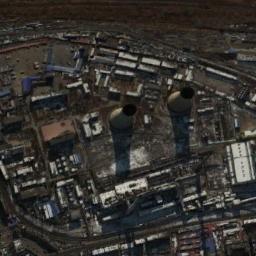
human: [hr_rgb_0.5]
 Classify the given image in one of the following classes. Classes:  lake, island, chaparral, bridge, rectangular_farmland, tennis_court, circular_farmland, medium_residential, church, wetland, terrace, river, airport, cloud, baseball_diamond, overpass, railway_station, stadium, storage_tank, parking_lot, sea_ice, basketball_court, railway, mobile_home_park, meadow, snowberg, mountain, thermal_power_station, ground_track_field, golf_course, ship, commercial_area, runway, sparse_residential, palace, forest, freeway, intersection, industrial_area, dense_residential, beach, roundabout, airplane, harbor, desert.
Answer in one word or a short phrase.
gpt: thermal_power_station